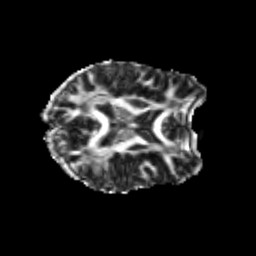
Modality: FA
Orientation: axial
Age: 21
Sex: female
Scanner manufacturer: siemens
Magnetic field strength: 3 T
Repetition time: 3.5 s
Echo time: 0.104 s